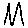
Label: zigzag